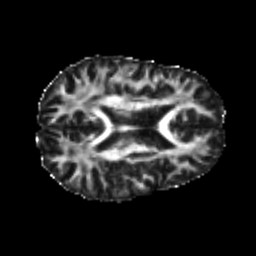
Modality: FA
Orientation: axial
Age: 20
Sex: male
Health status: healthy
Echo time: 0.074 s